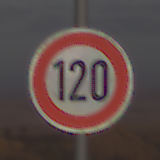
Verkehrszeichen: Geschwindigkeit120
Umgebung: Outdoor, Nature
Tageszeit: SunriseSunset
Wetter: PartlyCloudy
Licht: Natural
Jahreszeit: NotSpecified
Kontrast: HighContrast